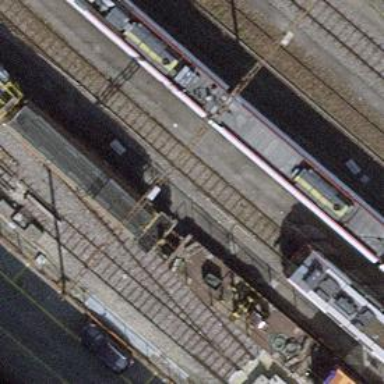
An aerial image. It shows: Rail yard with electrified contact lines for the trains.